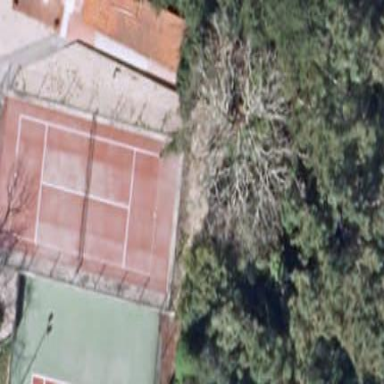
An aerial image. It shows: Tennis court on pitch designated for leisure land.